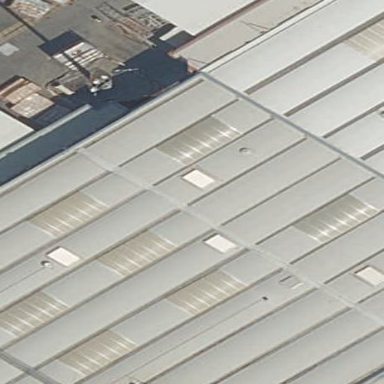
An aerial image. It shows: Industrial building.